Question: How many DCIM items?
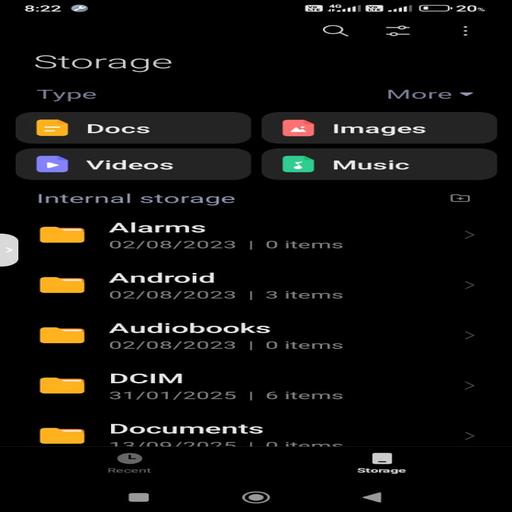
Answer: 6 items